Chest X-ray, AP view. Patient: 45 years old, sex M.
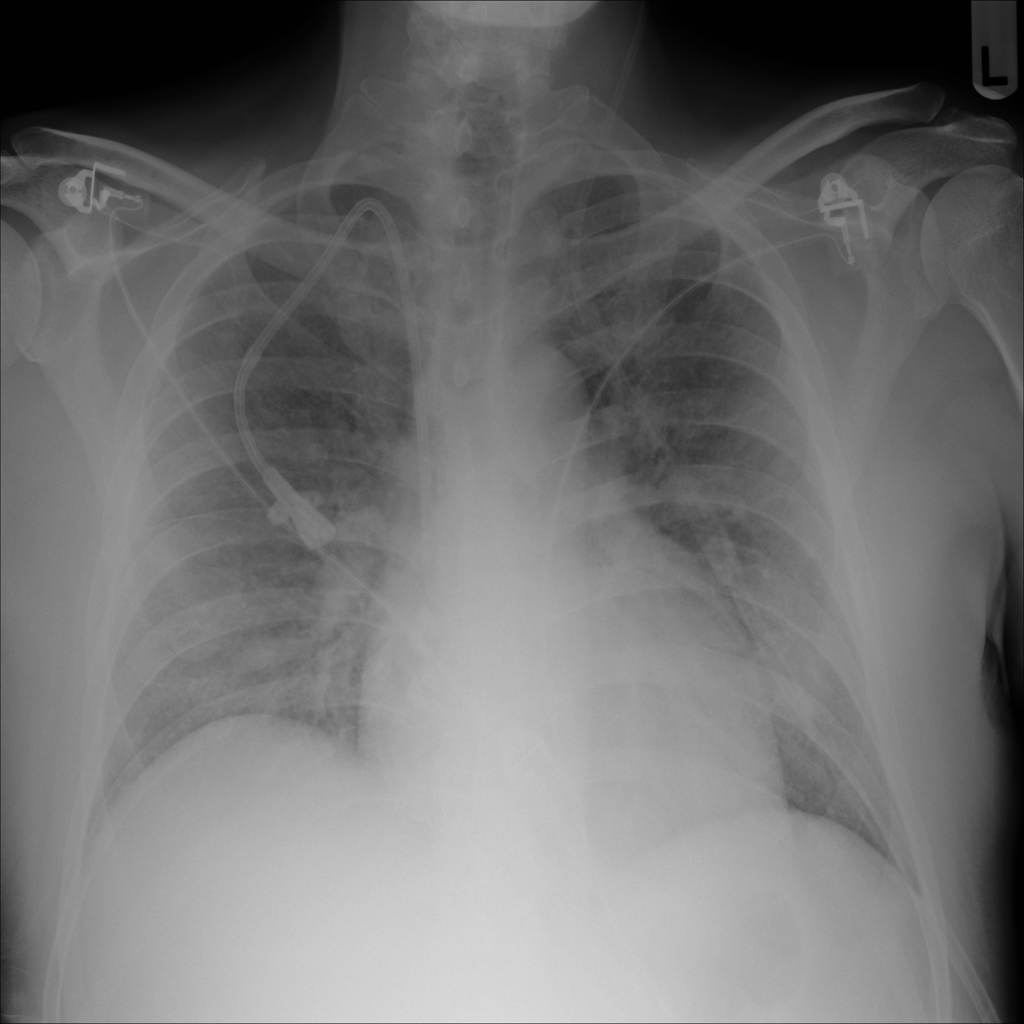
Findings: Infiltration